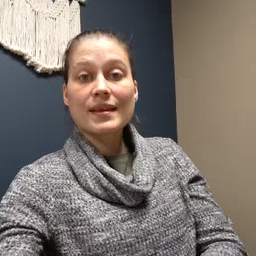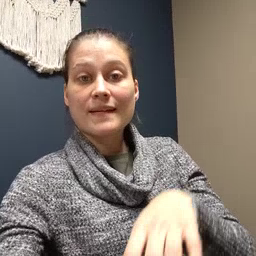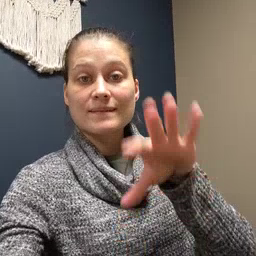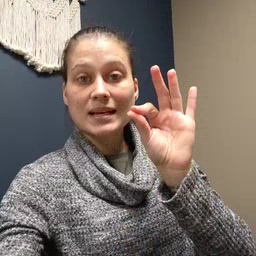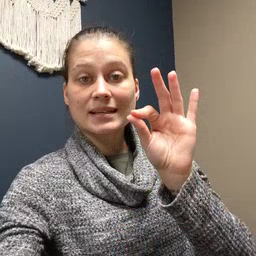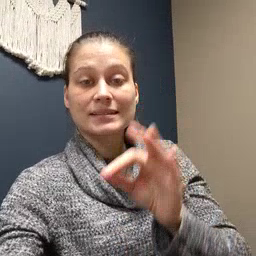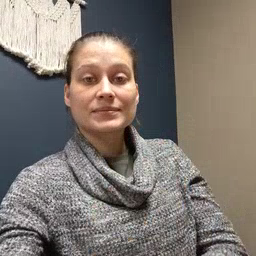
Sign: find